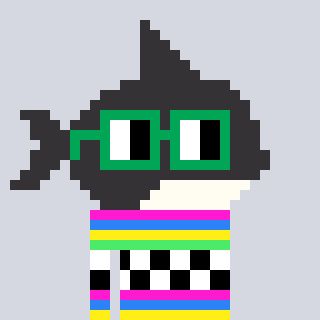
a pixel art character with square green glasses, a orca-shaped head and a rust-colored body on a cool background